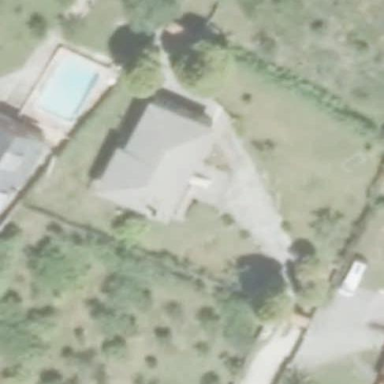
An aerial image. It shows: Simple and straightforward house.